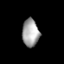
Tissue: lung
Cell type: Endothelial cells
Senescence score: 0.5979
Nuclear area (px): 453
Mean DAPI intensity: 165.645